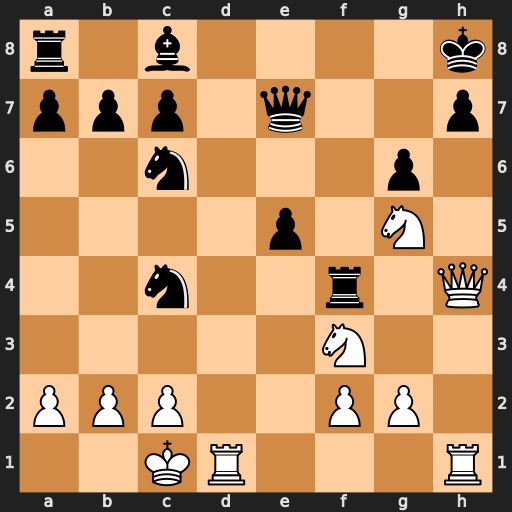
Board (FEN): r1b4k/ppp1q2p/2n3p1/4p1N1/2n2r1Q/5N2/PPP2PP1/2KR3R
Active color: w
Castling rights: -
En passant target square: -
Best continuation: Qxh7+ Qxh7 Rxh7+ Kg8 Rdh1